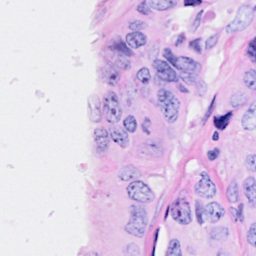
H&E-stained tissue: Breast